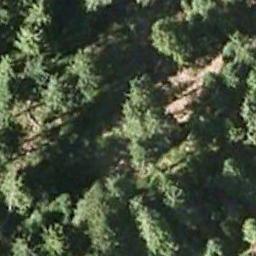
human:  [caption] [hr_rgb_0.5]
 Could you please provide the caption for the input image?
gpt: The forest has some sparse green trees randomly arranged .

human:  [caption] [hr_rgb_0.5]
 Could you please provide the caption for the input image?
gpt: Many green trees are in a forest and the leaves cast a black shadow .

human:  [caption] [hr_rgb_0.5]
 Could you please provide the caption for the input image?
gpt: The forest is on the bare land .

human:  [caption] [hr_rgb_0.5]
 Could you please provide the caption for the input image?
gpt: There is a bare land in this forest .

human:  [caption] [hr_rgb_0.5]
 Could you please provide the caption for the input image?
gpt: A sparse forest with some green trees .